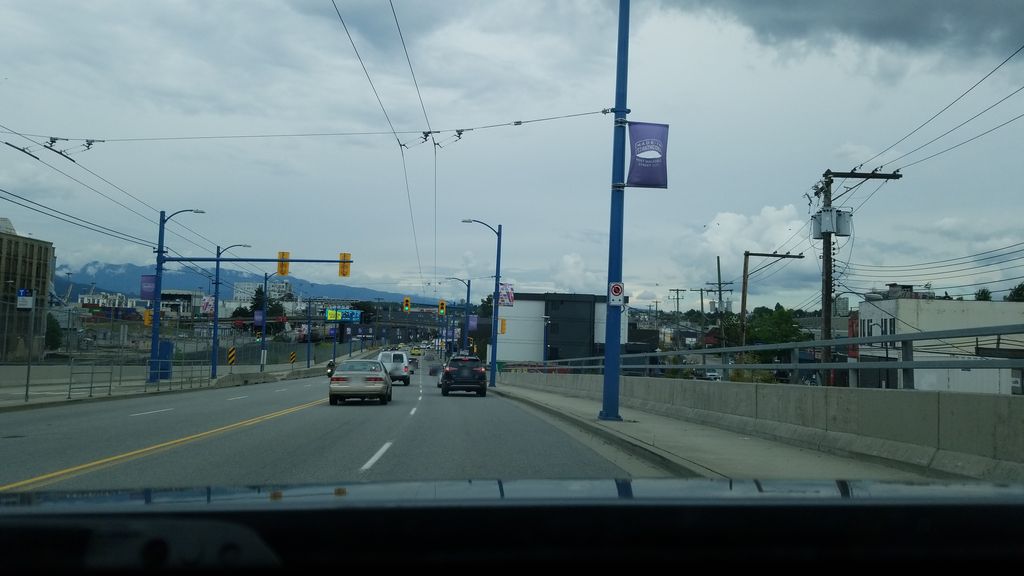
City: vancouver